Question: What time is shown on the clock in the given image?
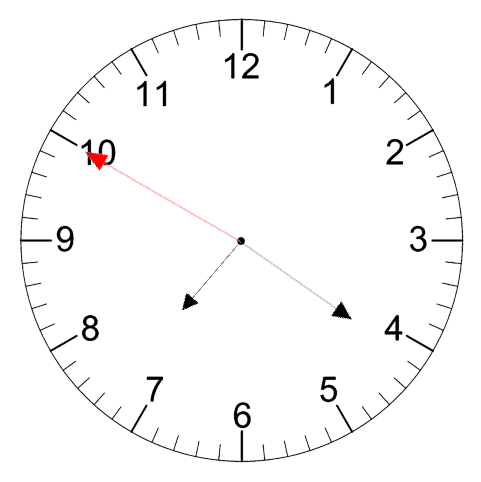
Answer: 07:20:50